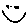
Label: smiley face